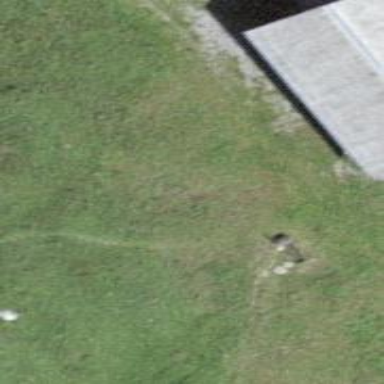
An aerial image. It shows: Path covered in grass.